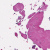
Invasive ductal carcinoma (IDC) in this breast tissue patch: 0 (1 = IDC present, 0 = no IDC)